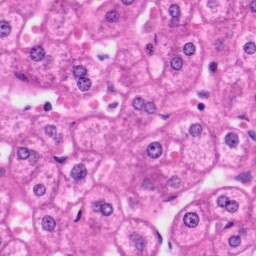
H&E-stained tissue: Liver